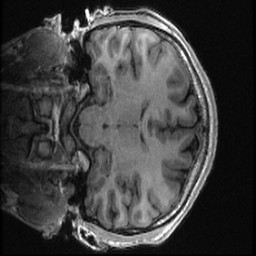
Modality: T1w
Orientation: coronal
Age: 20
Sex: male